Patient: sex M, age 54
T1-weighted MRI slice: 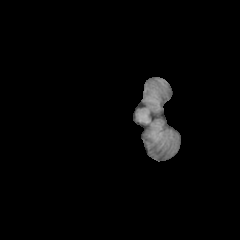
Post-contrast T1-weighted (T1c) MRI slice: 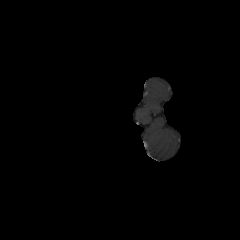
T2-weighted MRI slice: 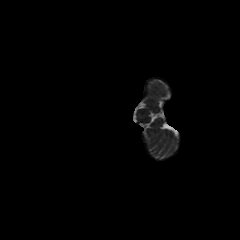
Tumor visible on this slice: no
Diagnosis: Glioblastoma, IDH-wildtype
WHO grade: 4